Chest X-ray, AP view. Patient: 15 years old, sex M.
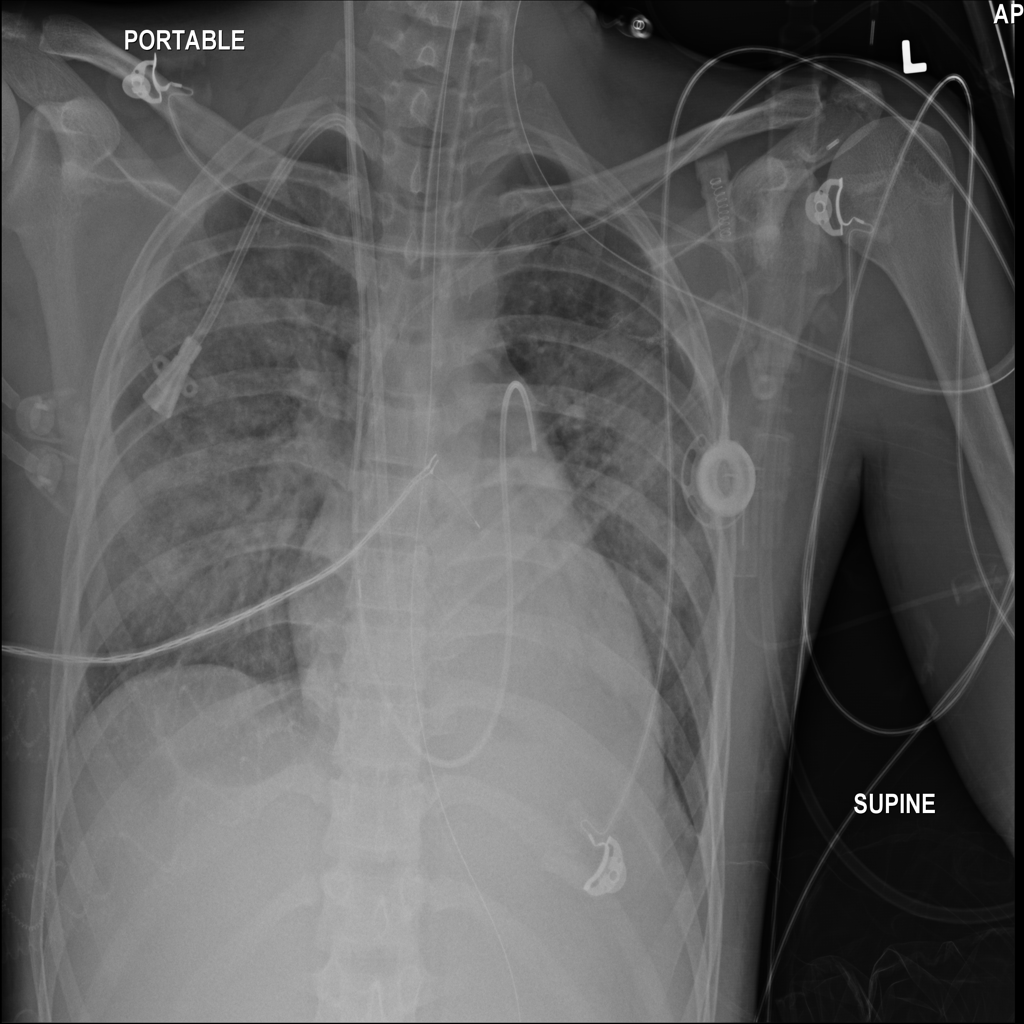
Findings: No Finding